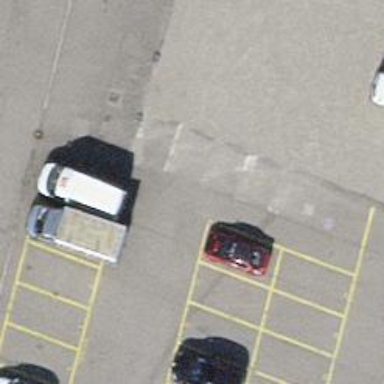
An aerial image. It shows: Parking aisle designated as service road.